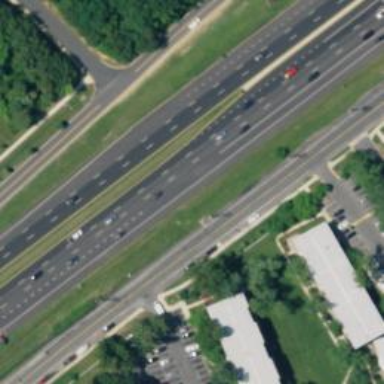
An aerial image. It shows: This image shows trunk highway that functions as expressway.